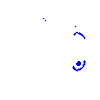
Particle: electron